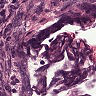
Metastatic tissue present: no